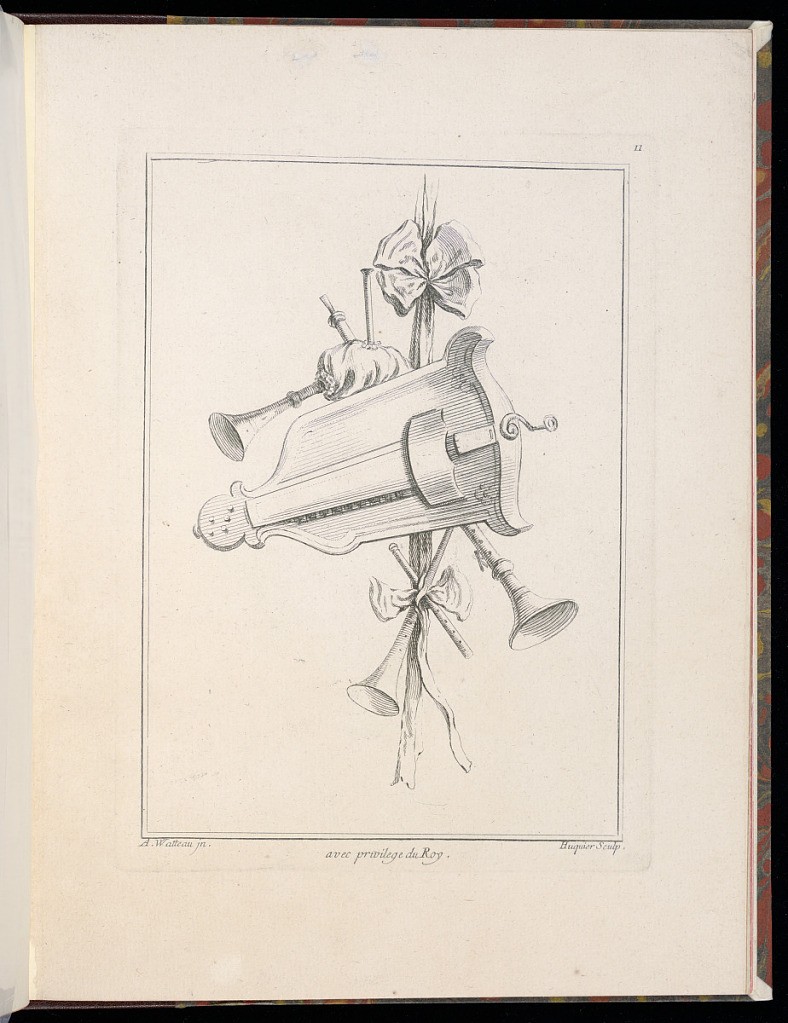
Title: Design for a Trophy
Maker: Antoine Watteau, French, 1684–1721
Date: ca. 1735
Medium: Etching on laid paper
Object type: Print
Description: Design for an ornamental trophy with musical instruments hanging from a tied ribbon. The trophy incorporates a hurdy-gurdy, flute, horns, and a bagpipe. The plate is signed and numbered.